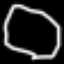
Label: octagon